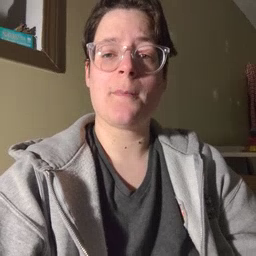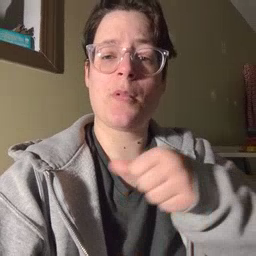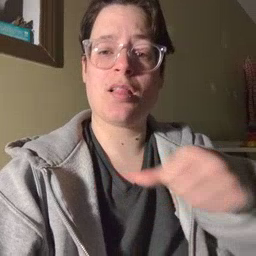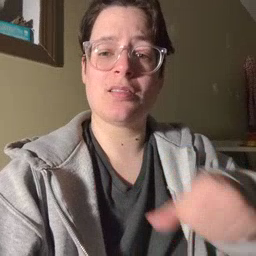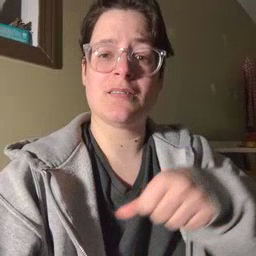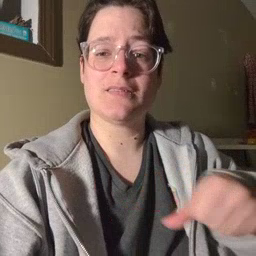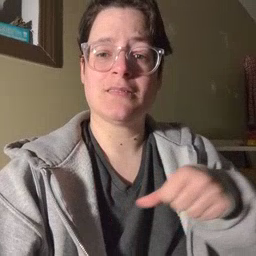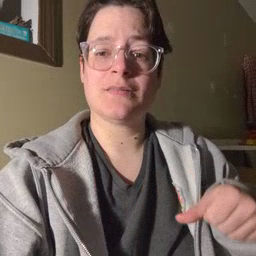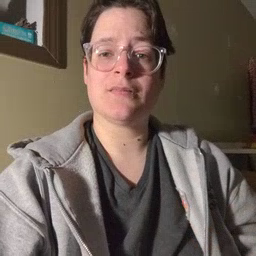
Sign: puzzle